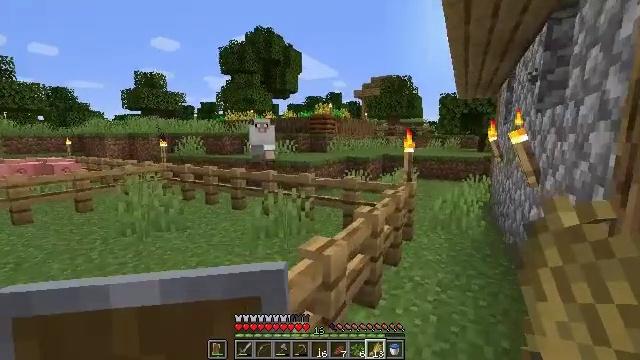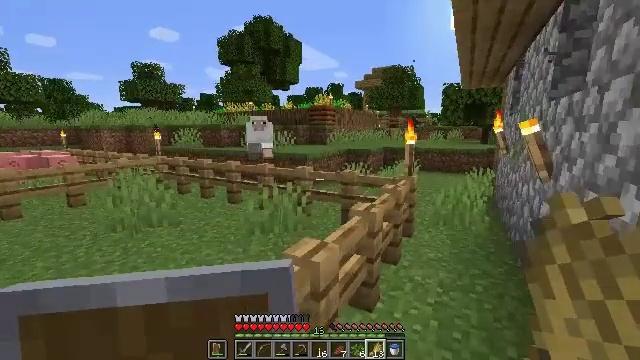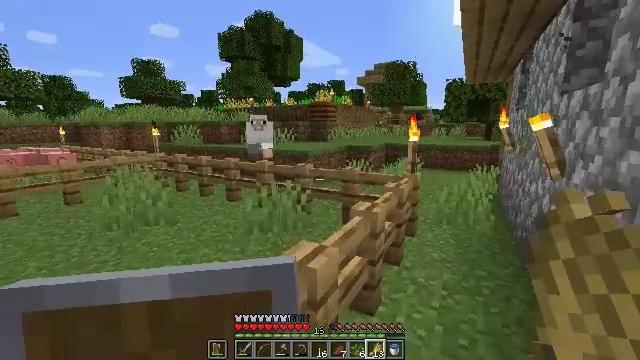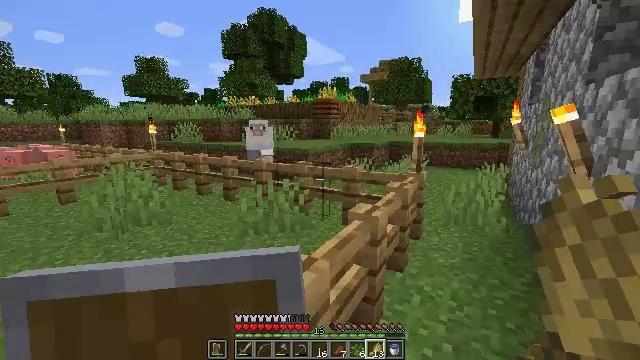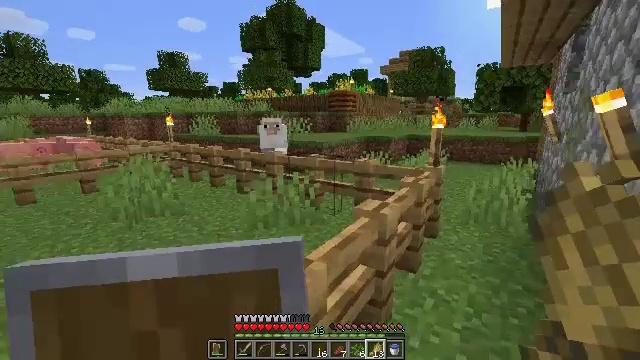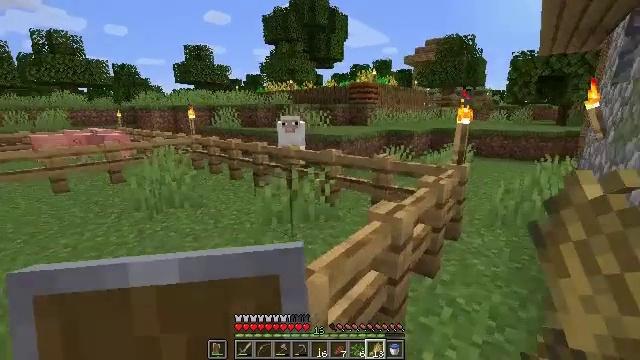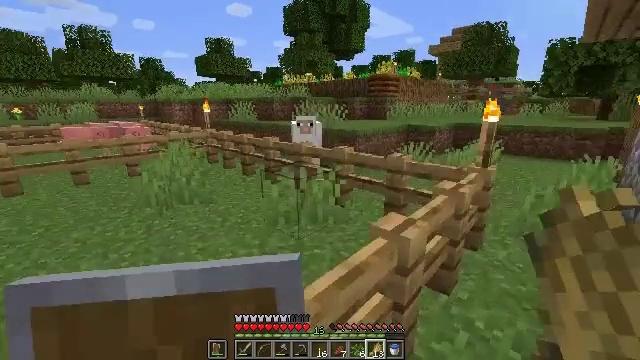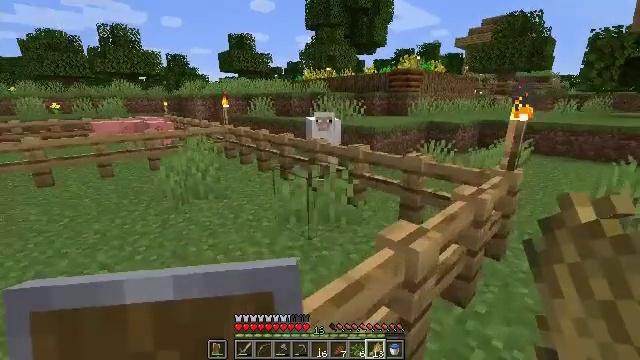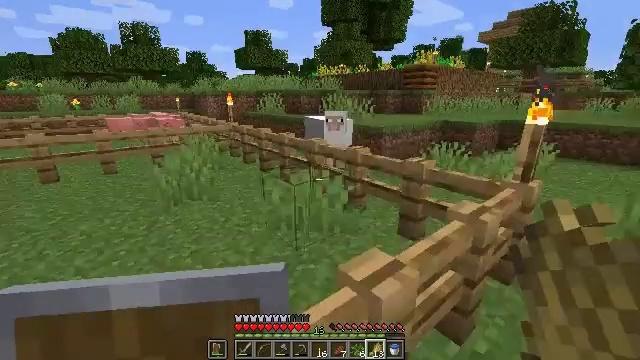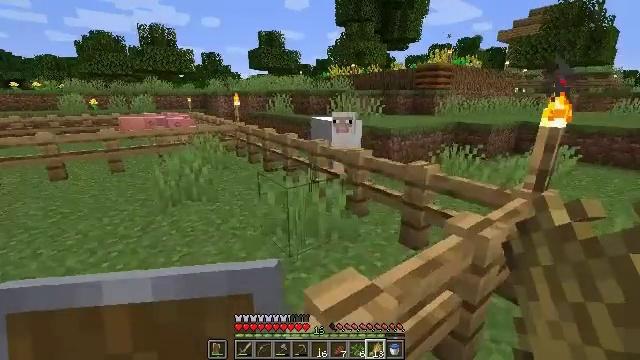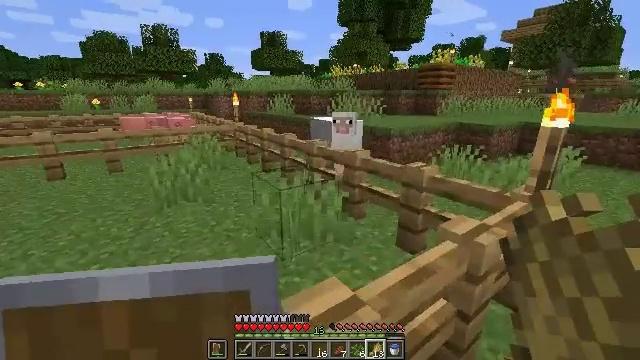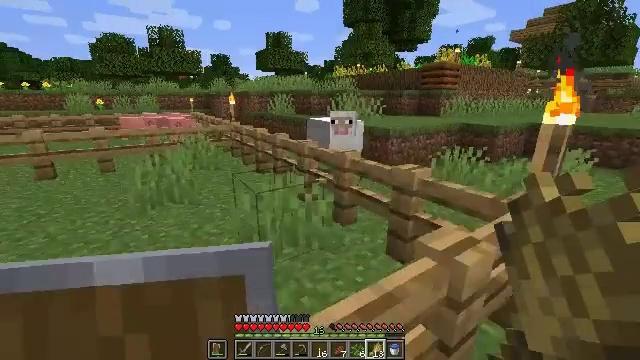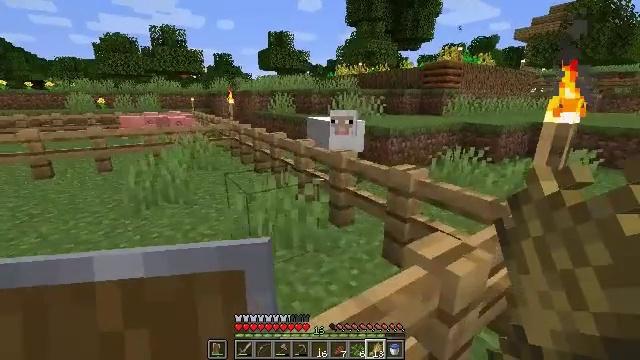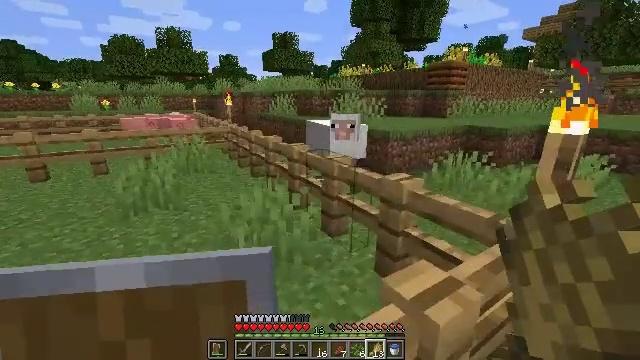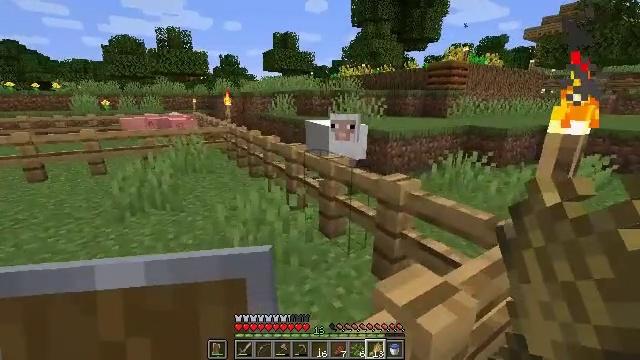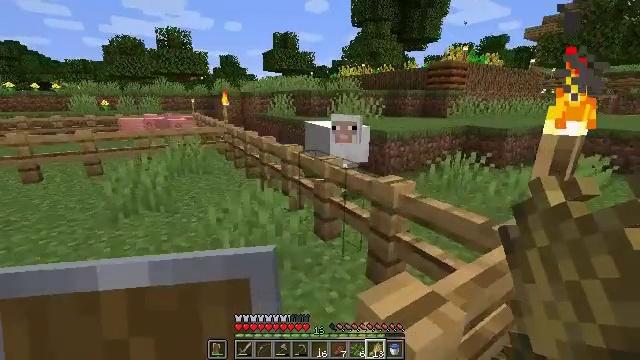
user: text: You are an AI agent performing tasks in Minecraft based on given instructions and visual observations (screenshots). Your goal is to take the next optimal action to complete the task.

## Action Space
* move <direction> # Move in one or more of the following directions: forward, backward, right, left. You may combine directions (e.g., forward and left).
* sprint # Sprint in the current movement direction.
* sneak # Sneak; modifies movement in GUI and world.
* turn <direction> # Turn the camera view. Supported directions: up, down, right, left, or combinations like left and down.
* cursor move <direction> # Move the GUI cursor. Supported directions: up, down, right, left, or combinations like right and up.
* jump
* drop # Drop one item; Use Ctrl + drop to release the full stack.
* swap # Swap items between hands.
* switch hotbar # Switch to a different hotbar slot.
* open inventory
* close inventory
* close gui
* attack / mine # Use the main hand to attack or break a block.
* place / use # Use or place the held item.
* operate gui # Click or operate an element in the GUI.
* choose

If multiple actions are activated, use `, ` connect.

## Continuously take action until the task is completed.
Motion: motion action
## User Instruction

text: Collect sugar cane near water sources.
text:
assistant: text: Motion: move forward, turn down
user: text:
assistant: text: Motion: move forward
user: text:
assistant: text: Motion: move forward and move right
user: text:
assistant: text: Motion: move forward and move right, turn left and down
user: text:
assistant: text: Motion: move forward, turn left and down
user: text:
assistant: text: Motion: move forward and move right, turn left and down
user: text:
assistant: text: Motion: move forward and move right, turn left
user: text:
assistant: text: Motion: move forward and move right, turn left
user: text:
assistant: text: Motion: move forward and move right, turn left
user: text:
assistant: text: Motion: move forward and move right
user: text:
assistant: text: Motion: move forward and move right, turn left
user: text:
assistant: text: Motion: move forward and move right
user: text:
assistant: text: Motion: move forward, turn left
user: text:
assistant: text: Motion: no_op
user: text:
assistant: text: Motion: no_op
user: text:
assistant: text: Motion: no_op
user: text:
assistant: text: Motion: move back, turn right
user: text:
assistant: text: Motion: move back, turn right
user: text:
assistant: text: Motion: move back, turn right
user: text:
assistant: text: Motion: move back, turn right
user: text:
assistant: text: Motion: move back
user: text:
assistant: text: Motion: move back and move left, turn up
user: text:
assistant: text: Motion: move back and move left
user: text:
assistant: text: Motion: move back
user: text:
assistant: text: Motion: move back
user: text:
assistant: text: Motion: move back
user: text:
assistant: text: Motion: move back, turn right
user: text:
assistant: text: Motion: no_op
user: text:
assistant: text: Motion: no_op
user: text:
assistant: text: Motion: no_op